Interaction volume radius: 5 \u00c5
Interaction volume height: 10 \u00c5
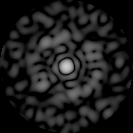
Disorder parameter: 0.8423